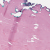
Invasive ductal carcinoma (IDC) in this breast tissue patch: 0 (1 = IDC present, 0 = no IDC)